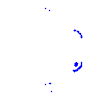
Particle: proton